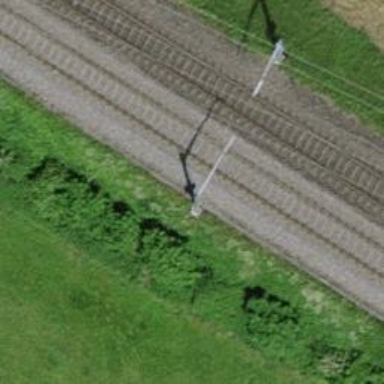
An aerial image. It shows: Railway signal.